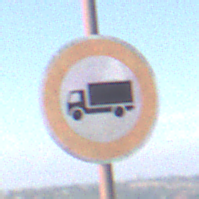
Verkehrszeichen: VerbotFuerKraftfahrzeugeUeberDreiKommaFuenfTonnen
Umgebung: Outdoor, Nature
Tageszeit: Midday
Wetter: PartlyCloudy
Licht: Natural
Jahreszeit: NotSpecified
Kontrast: HighContrast